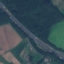
Land use / land cover class: Highway